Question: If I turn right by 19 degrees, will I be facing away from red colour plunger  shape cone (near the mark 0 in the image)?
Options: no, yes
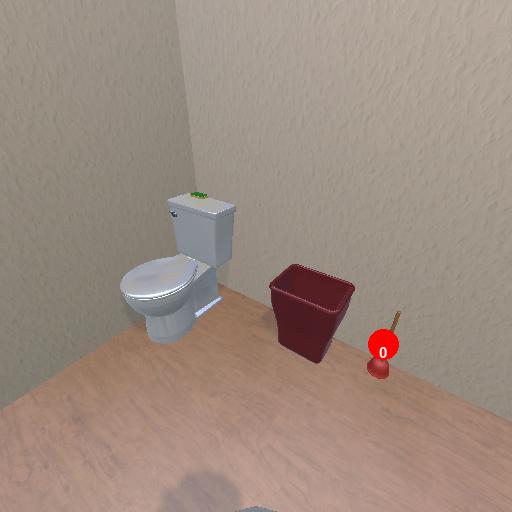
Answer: no